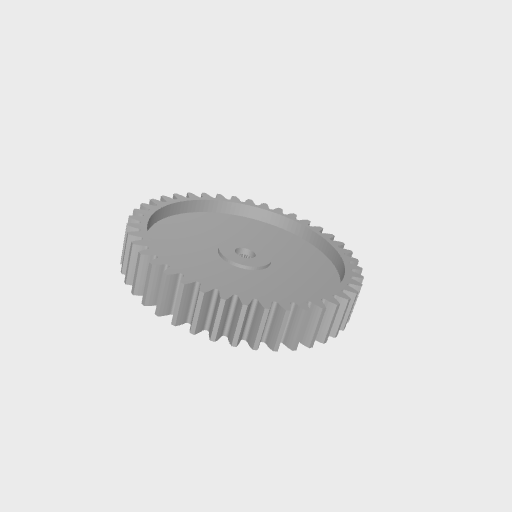
Part: ServoGear40T